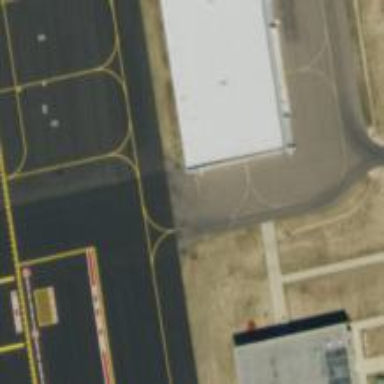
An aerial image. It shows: View of taxiway at the airport.